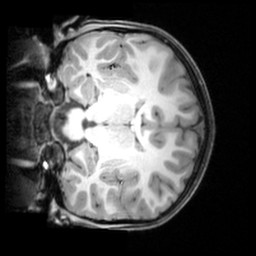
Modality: T1w
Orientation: coronal
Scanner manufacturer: siemens
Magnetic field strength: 3 T
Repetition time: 1.9 s
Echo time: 0.00397 s